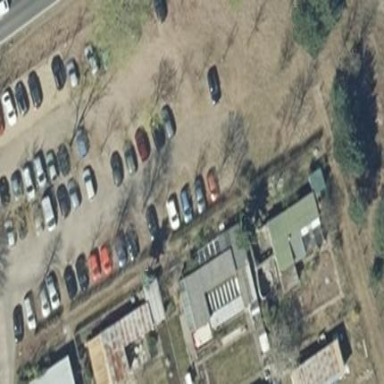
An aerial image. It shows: Gravel parking area.